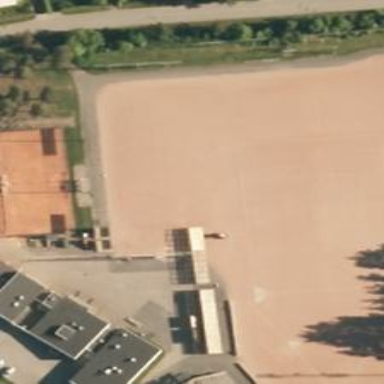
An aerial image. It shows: Ice hockey pitch for leisure and sports activities.